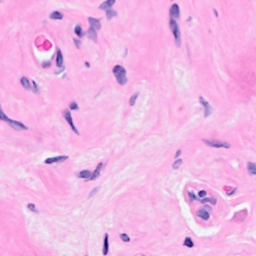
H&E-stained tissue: Breast